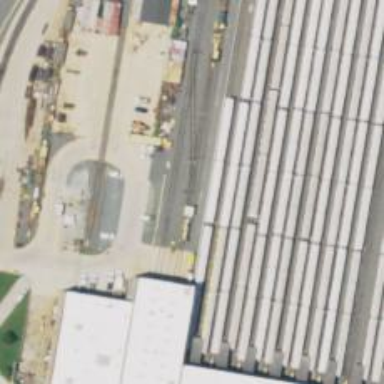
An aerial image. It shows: Yard area with electrified rail tracks.